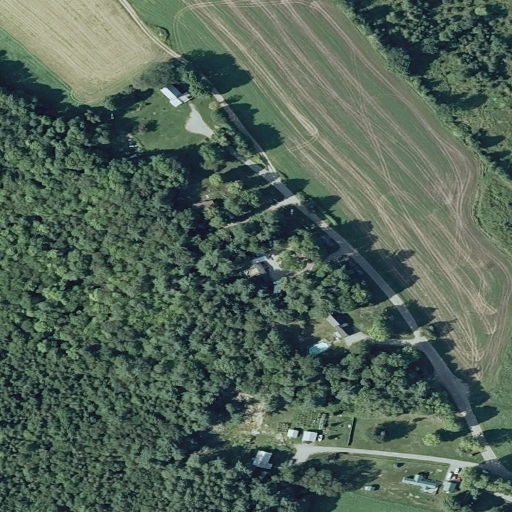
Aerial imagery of mountain in Maine named McIntrye Hill containing pasture, mixed forest, evergreen forest, deciduous forest, open development, low intensity development, cultivated crops, medium intensity development, and high intensity development